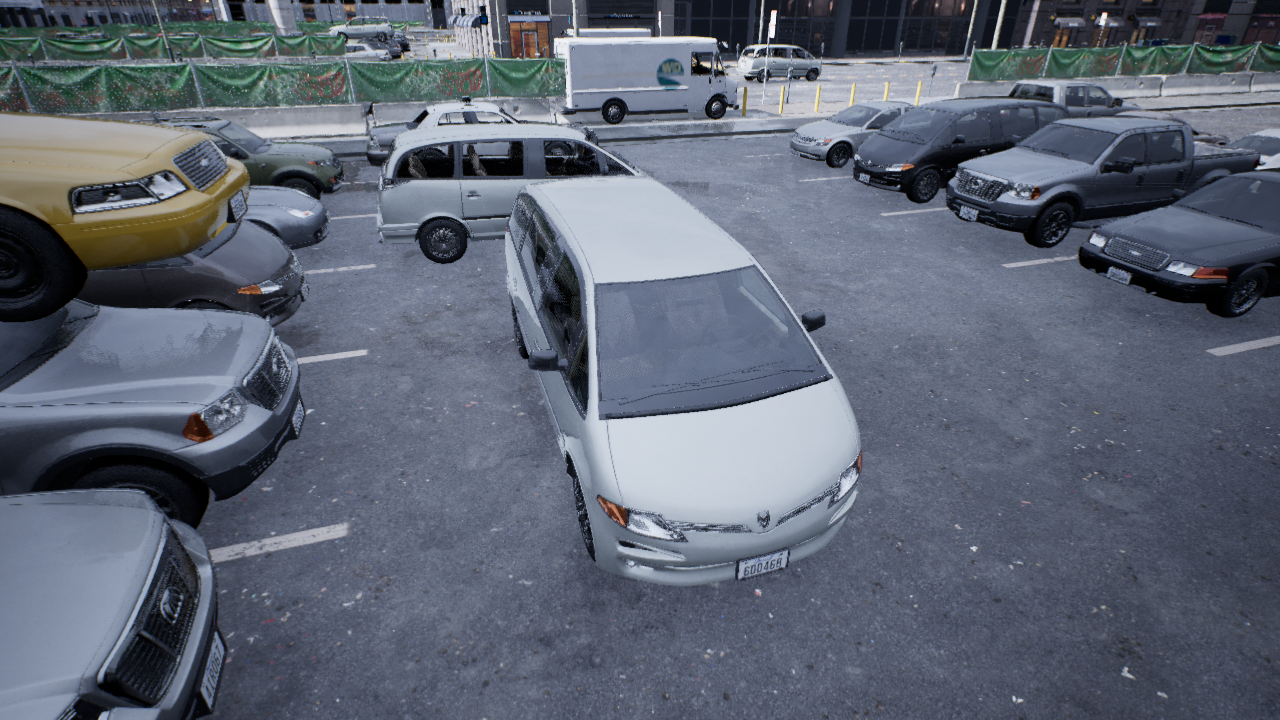
Venue: arterial
Lighting: overcast
Vehicle rig: minivan